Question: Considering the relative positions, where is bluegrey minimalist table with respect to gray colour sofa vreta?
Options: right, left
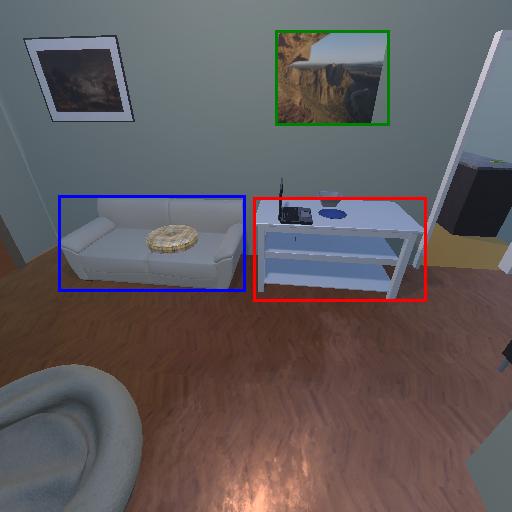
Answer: right